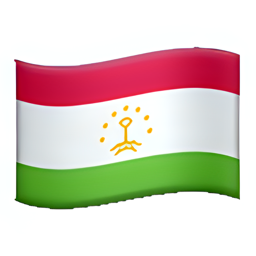
Name: flag for tajikistan
Emoji: 🇹🇯
Group: Flags
Sub-group: country-flag